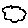
Label: cloud